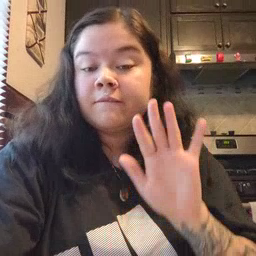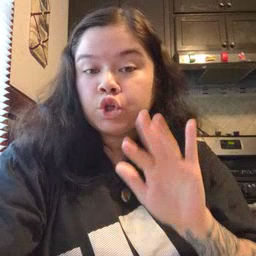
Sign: finger